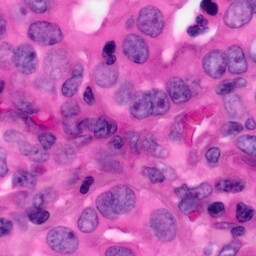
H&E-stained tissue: Pancreatic